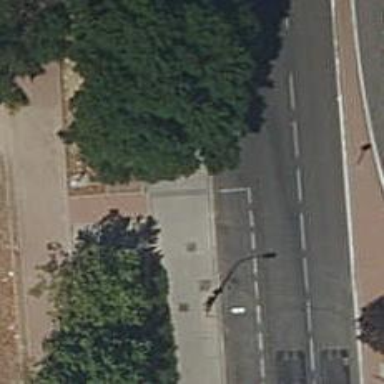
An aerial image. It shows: Bus stop with platform for public transport.